Field crop: maize
Growth stage: 2
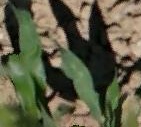
Species: maize